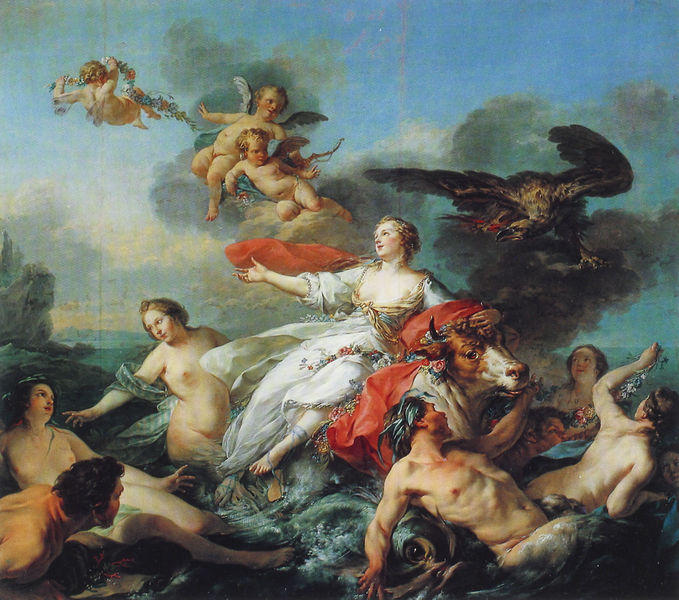
Titel: Die Entführung der Europa
Künstler: Jean-Baptiste-Marie Pierre
Institution: Dallas, Museum of Art, Foundation for the Arts Collection
Schlagwörter: adler, berg, felsen, himmel, meer, nackt, vogel, wasser, wolken, blumen, pastell, blüten, barock, girlande, engel, wellen, fels, nackte, mythologie, fisch, stier, putti, europa, butt